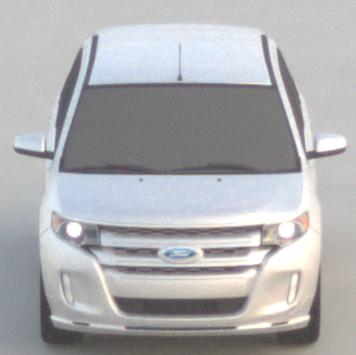
Make: Ford
Model: Edge
Detailed model: Gen. 1 Facelift
Model produced from: 2010
Model produced until: 2015
Doors: 5
Color: white
Road condition: dry road
Daytime: sunrise or sunset
Contrast: low contrast